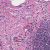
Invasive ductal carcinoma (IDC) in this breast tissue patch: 1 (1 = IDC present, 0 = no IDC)